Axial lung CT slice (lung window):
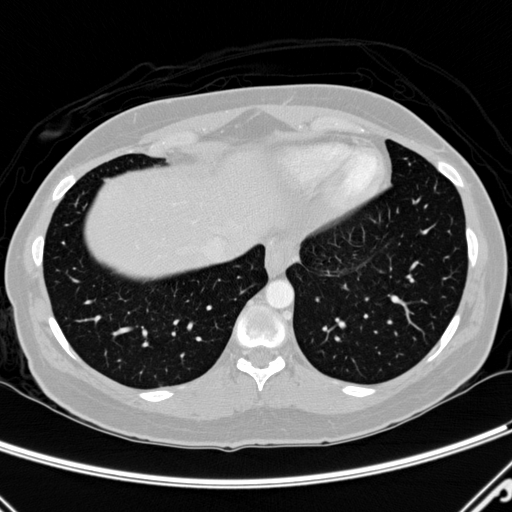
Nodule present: no